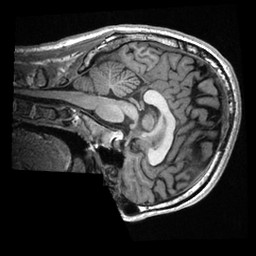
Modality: T1w
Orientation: sagittal
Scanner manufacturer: ge
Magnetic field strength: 3 T
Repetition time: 0.00766 s
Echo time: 0.002936 s